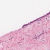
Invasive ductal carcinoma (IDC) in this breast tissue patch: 0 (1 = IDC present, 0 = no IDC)